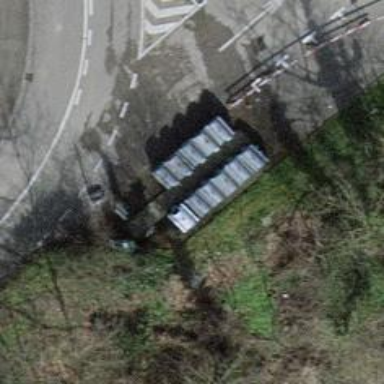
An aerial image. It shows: Recycling facility.